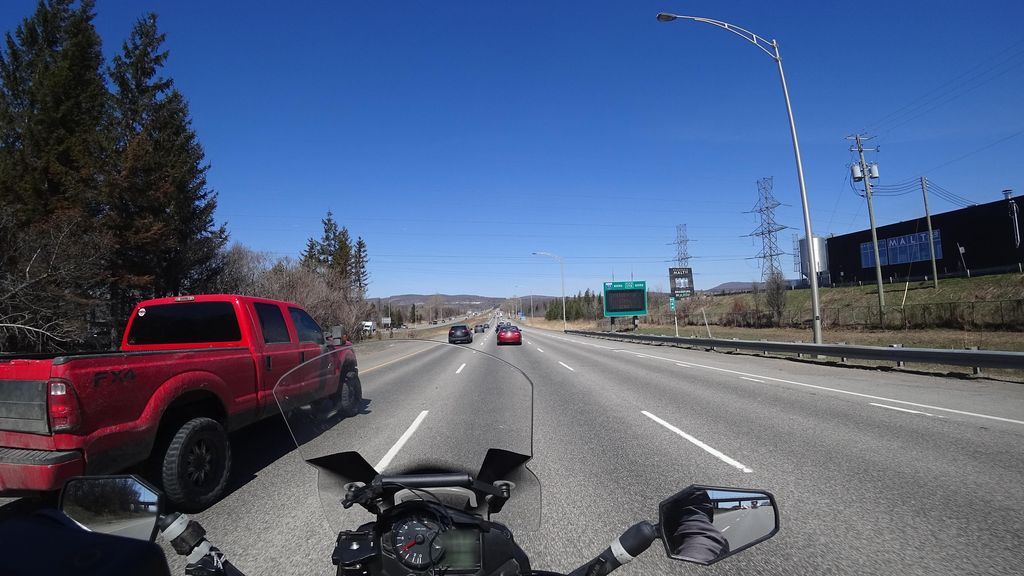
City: quebec_city